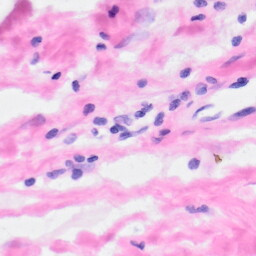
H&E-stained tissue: Kidney